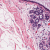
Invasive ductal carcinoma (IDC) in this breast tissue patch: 0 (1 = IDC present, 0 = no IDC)